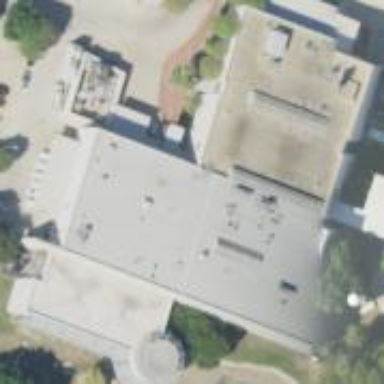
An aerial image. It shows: Building.